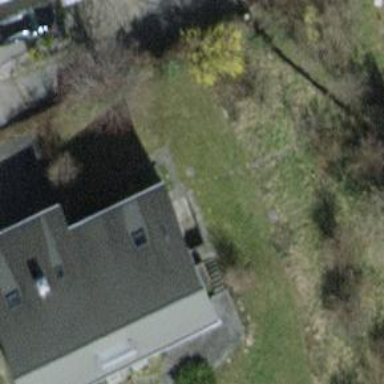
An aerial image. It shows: Residential building.